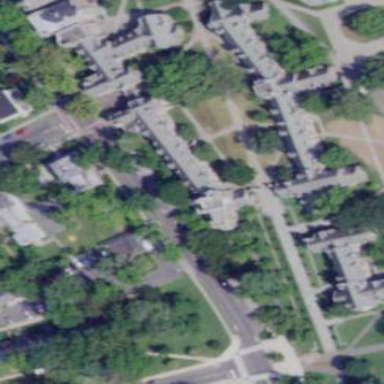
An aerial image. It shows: Dormitory building.